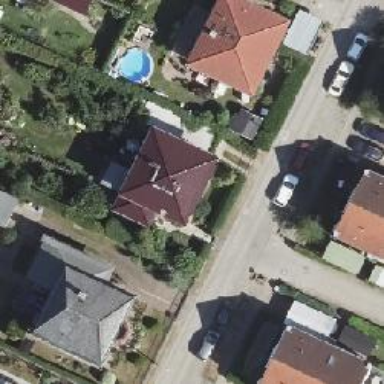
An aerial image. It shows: Residential road with sidewalk on the left side.